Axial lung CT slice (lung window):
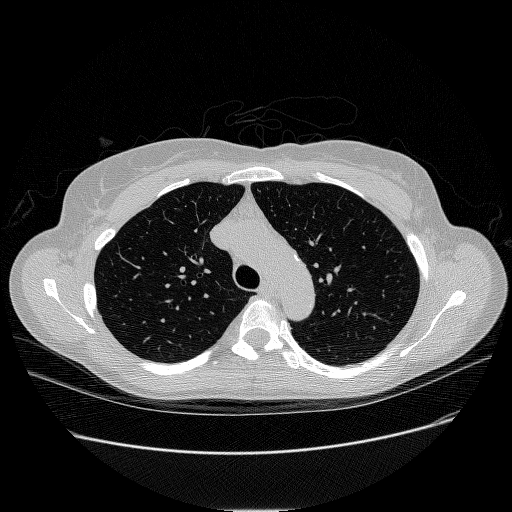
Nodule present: no